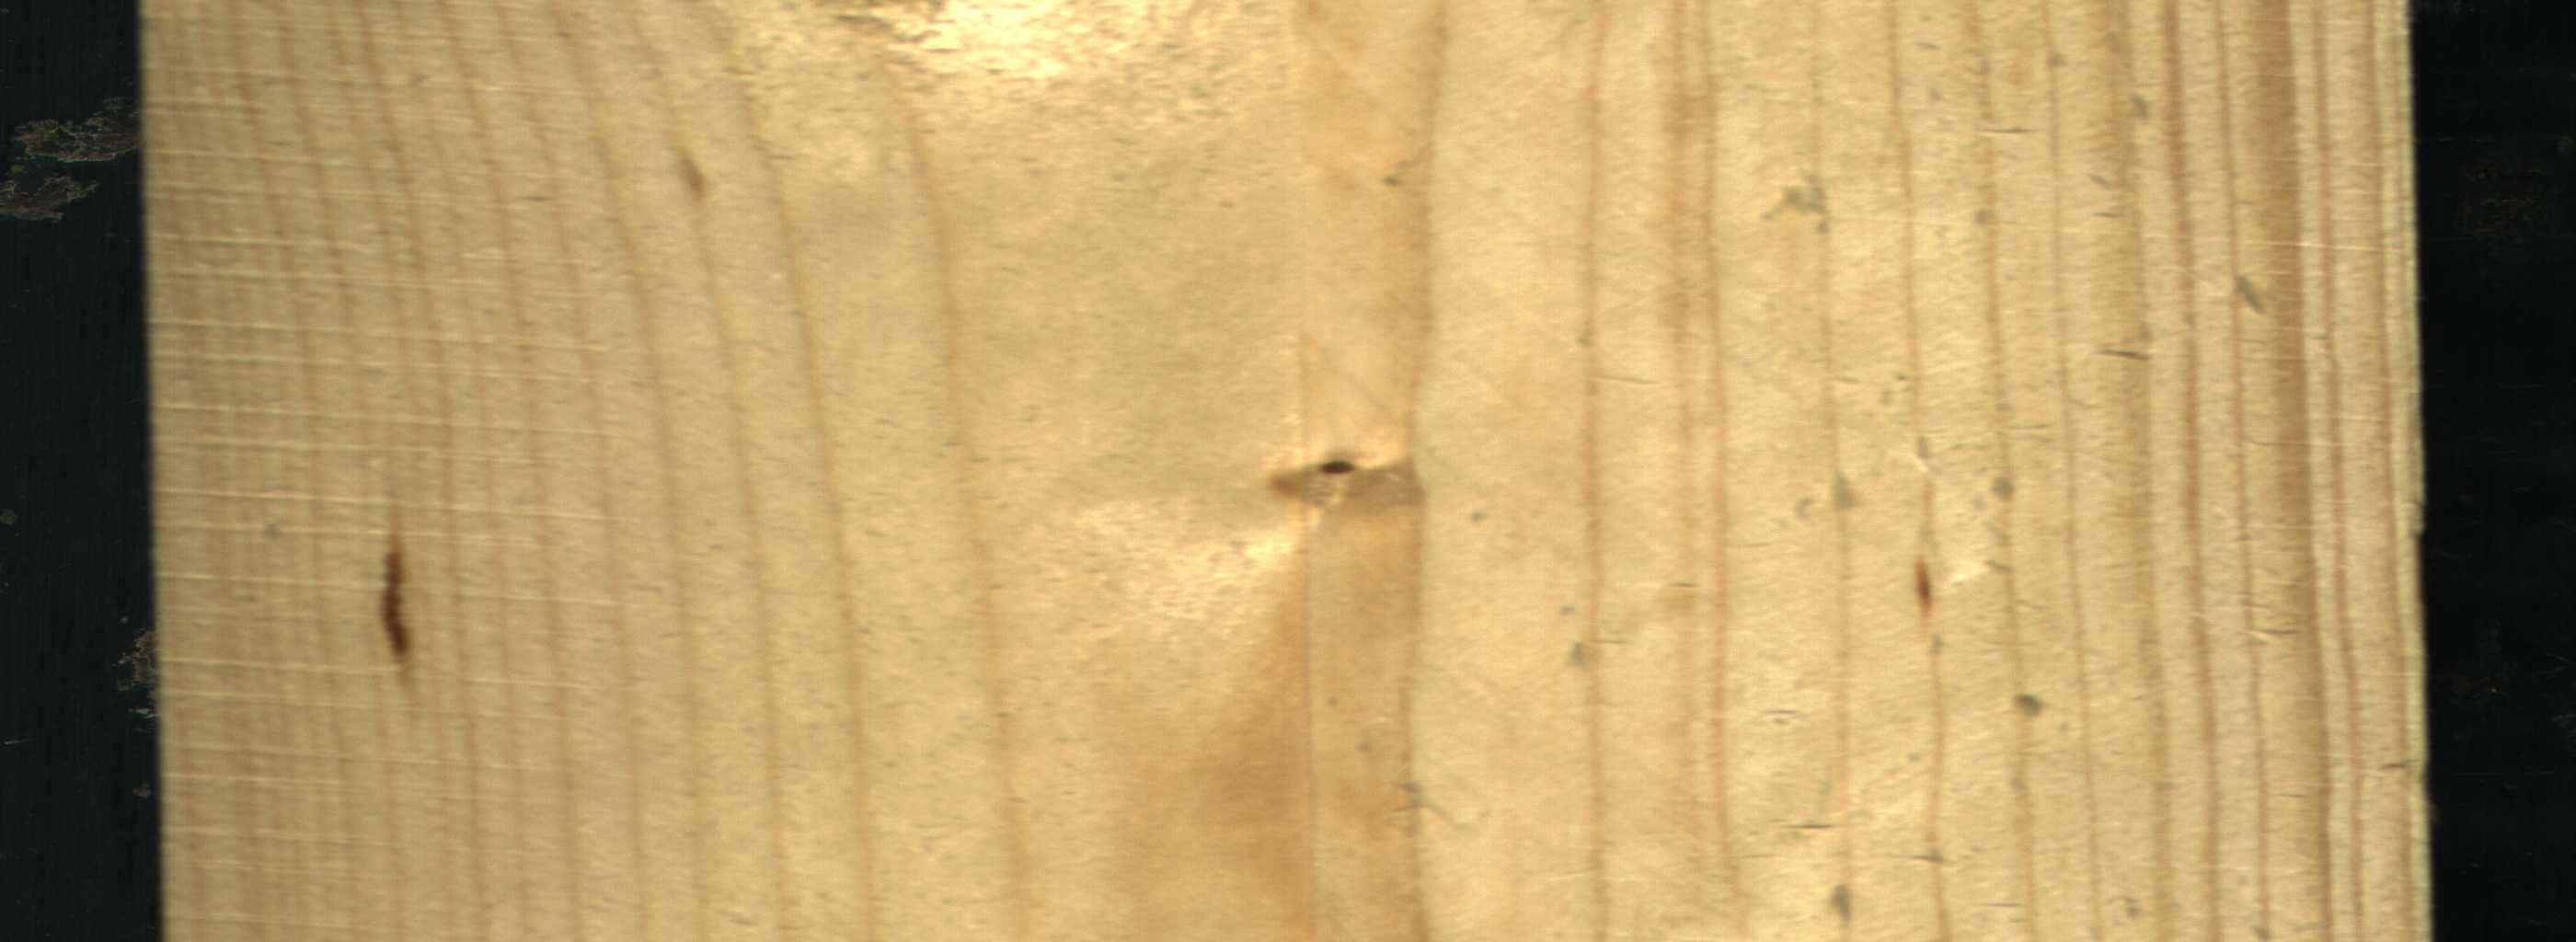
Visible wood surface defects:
resin
Live_Knot